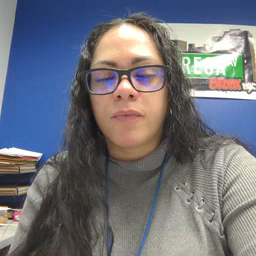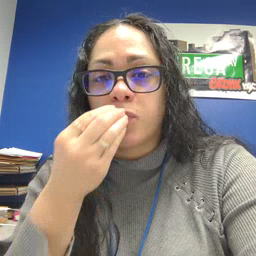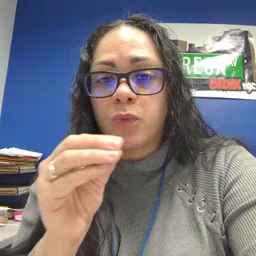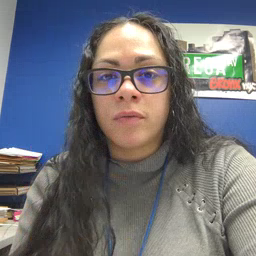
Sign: kiss